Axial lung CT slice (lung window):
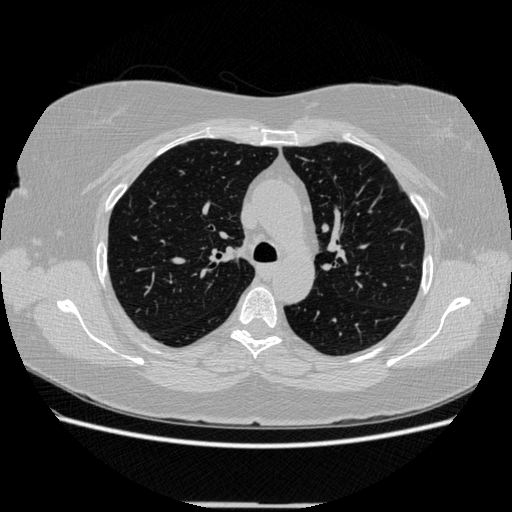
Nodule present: no